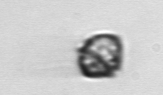
Label: Kryptoperidinium_triquetrum